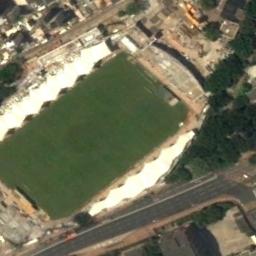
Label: stadium